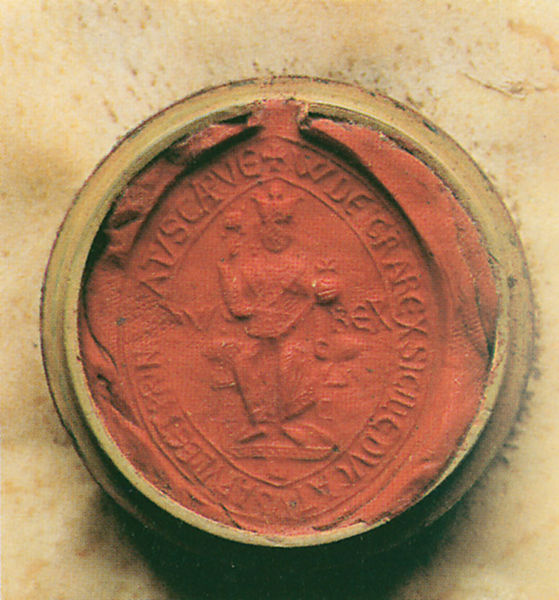
Titel: Ind. V Palermo/ Tabulario Cattedrale Pal.
Schlagwörter: mann, sitzen, holz, rot, sitzend, krone, oval, rund, apfel, schrift, füsse, könig, thron, inschrift, ring, dose, text, photo, wappen, wachs, siegel, münze, latein, reichsapfel, petschaft, rex, siegellack, gottesfigur